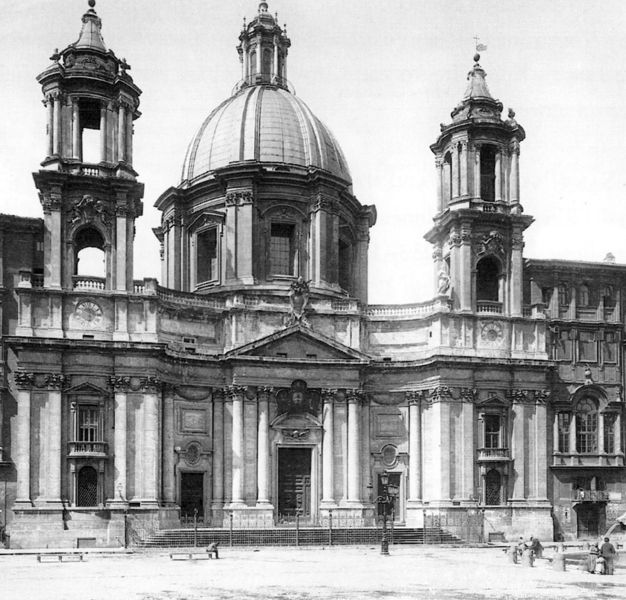
Titel: Sant'Agnese in Agone (Fassade)
Künstler: Carlo Rainaldi
Standort: Roma
Institution: Sant'Agnese in Agone
Schlagwörter: himmel, mann, schatten, weiß, menschen, sitzen, fenster, glas, grau, laterne, laternen, licht, pfeiler, schwarz, straße, säule, säulen, tür, anlage, dach, gebäude, schloss, zaun, architektur, barock, mensch, sockel, stein, gitter, kirche, figur, front, gotik, turm, skulptur, statue, balkon, relief, bogen, fassade, italien, türen, giebel, mauer, platz, bank, pilaster, kuppel, treppe, treppen, uhr, stufe, stufen, tor, foto, fotografie, photographie, bögen, eingang, kloster, kreuz, türmchen, türme, palast, balustrade, dom, schwarz weiss, architrav, bänke, kapitelle, rom, photo, fries, portal, sims, gesims, glocke, risalit, romanik, aussen, etagen, geschosse, gothik, stockwerke, ziffernblatt, bau, römisch, gebälk, tympanon, romanisch, vorplatz, fasade, anbauten, uhren, portalanlage, lorcje, abrock, kirche säulen vorplatz kreuz uhr tür, liüüeö, schwerzweiss, bakn